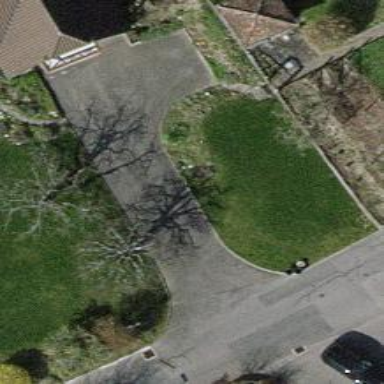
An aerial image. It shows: Wayside cross with historic significance.